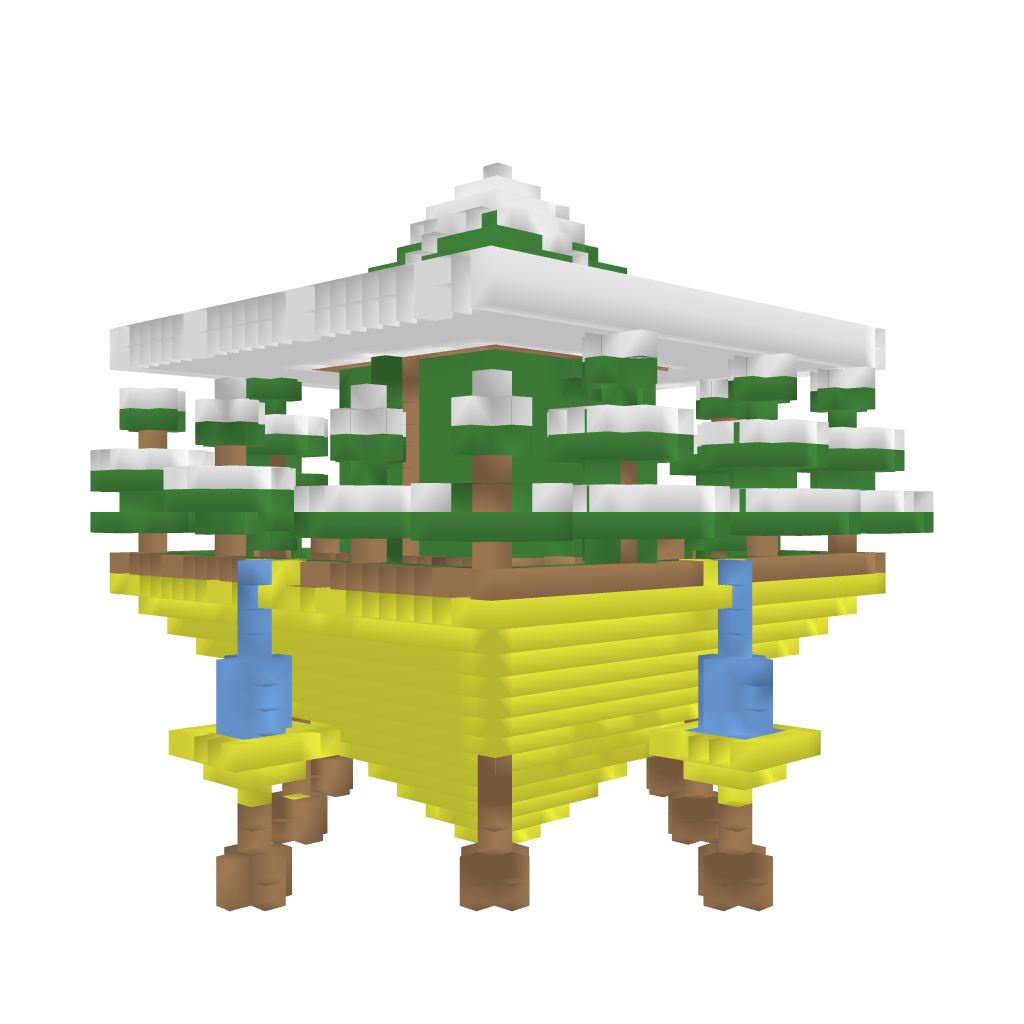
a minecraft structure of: Inverted Pyramid Nature Shrine high quality